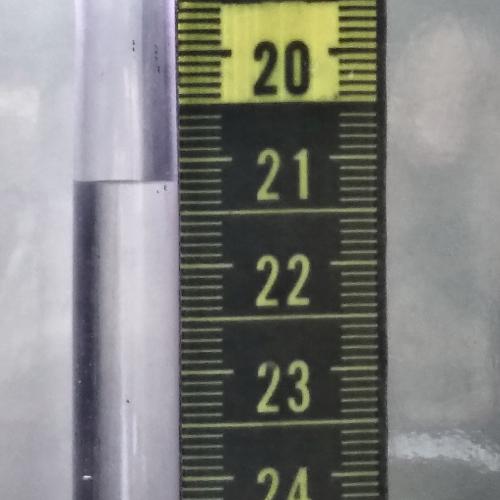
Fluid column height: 21.2 cm